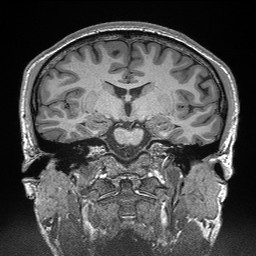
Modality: T1w
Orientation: sagittal
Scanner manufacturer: siemens
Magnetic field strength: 3 T
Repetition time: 2.3 s
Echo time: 0.00298 s